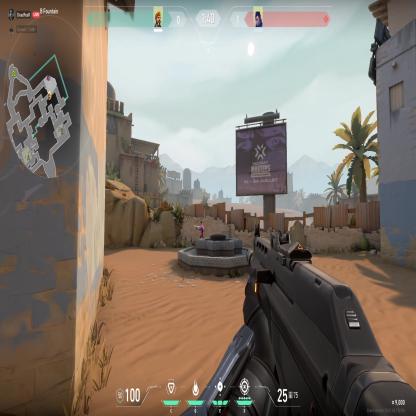
Label: enemy